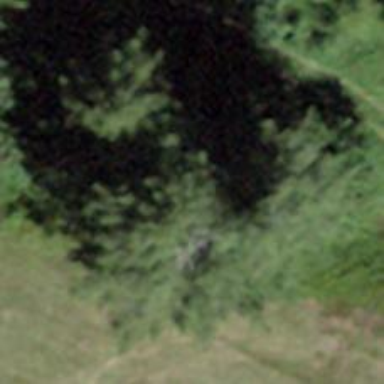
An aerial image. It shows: Single tag "natural: tree."